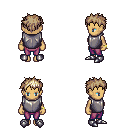
a pixel art fantasy rpg character, female body template, human, tanned skin, steel chest armor, magenta pants, white blonde bedhead hairstyle, bracelets, metal boots, four views (front, back, left, right), 2x2 character sprite sheet, small pixel art, hard edges, no anti-aliasing